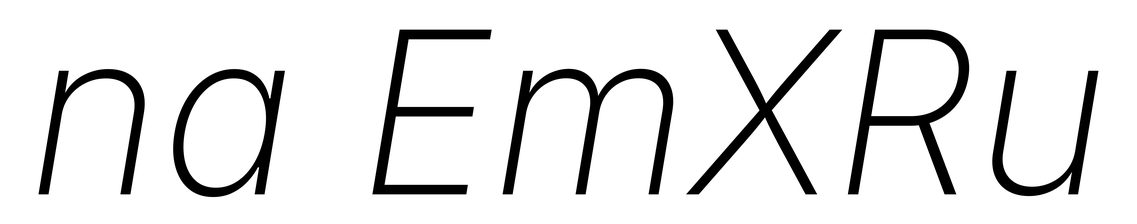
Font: Inter-Italic_ExtraLight_Italic